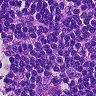
Metastatic tissue present: no